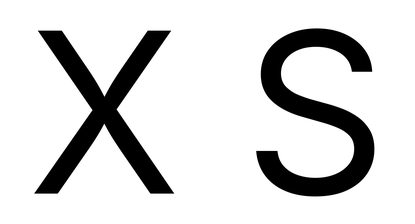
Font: Inter_Regular